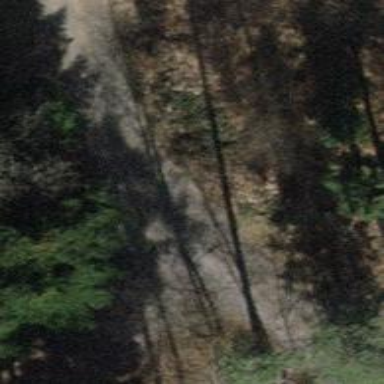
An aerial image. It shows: Track with grade 2 tracktype.